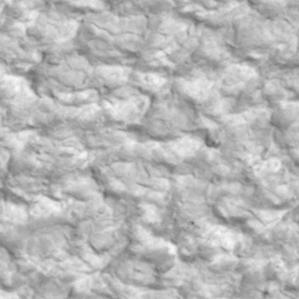
Label: non_frost